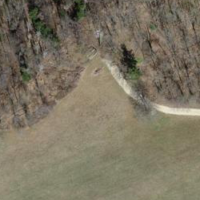
EUNIS habitat code: 44
Species observed at this site:
Tettigonia viridissima
Euphorbia cyparissias
Salvia pratensis
Anguis fragilis